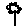
Label: flower